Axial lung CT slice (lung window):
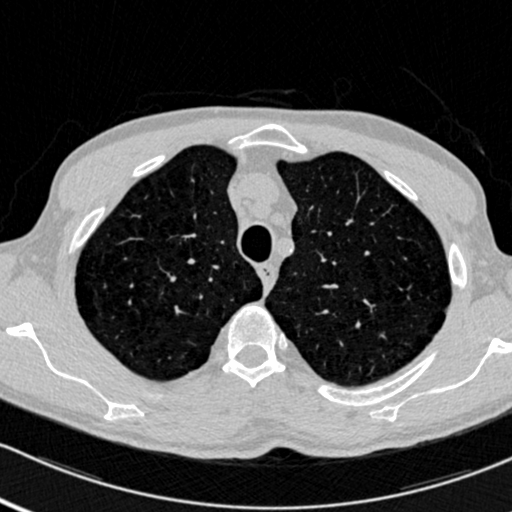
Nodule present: no